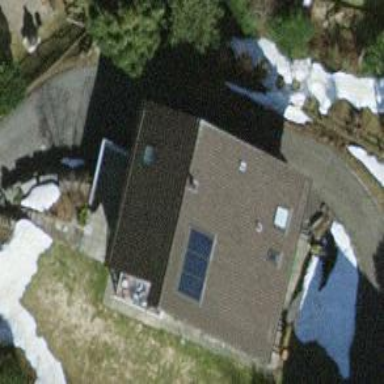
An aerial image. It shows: Simple house.